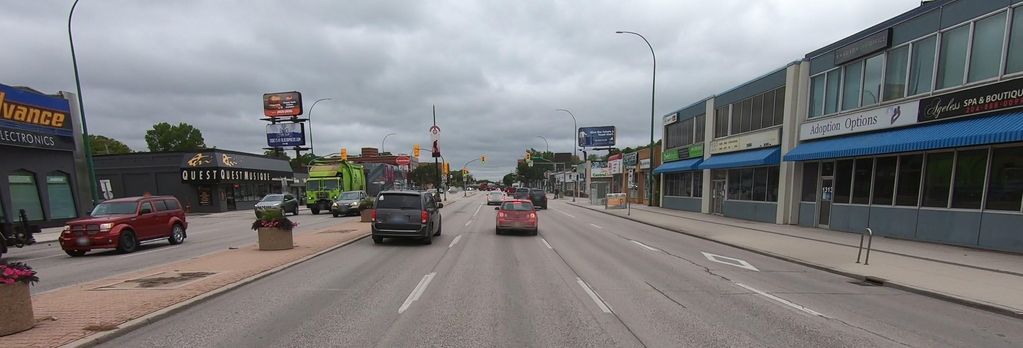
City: winnipeg